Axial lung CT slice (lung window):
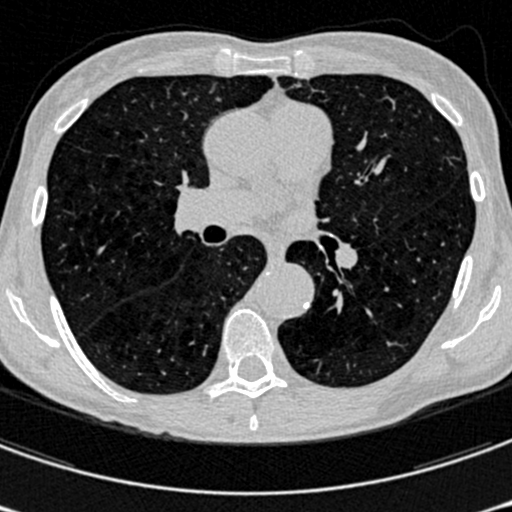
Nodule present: no